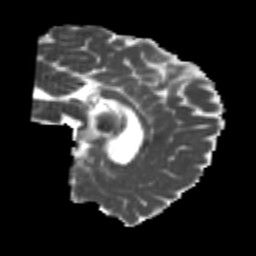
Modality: MD
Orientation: sagittal
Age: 21
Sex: male
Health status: healthy
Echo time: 0.074 s